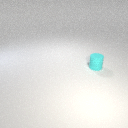
small cyan rubber cylinder